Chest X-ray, PA view. Patient: 59 years old, sex F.
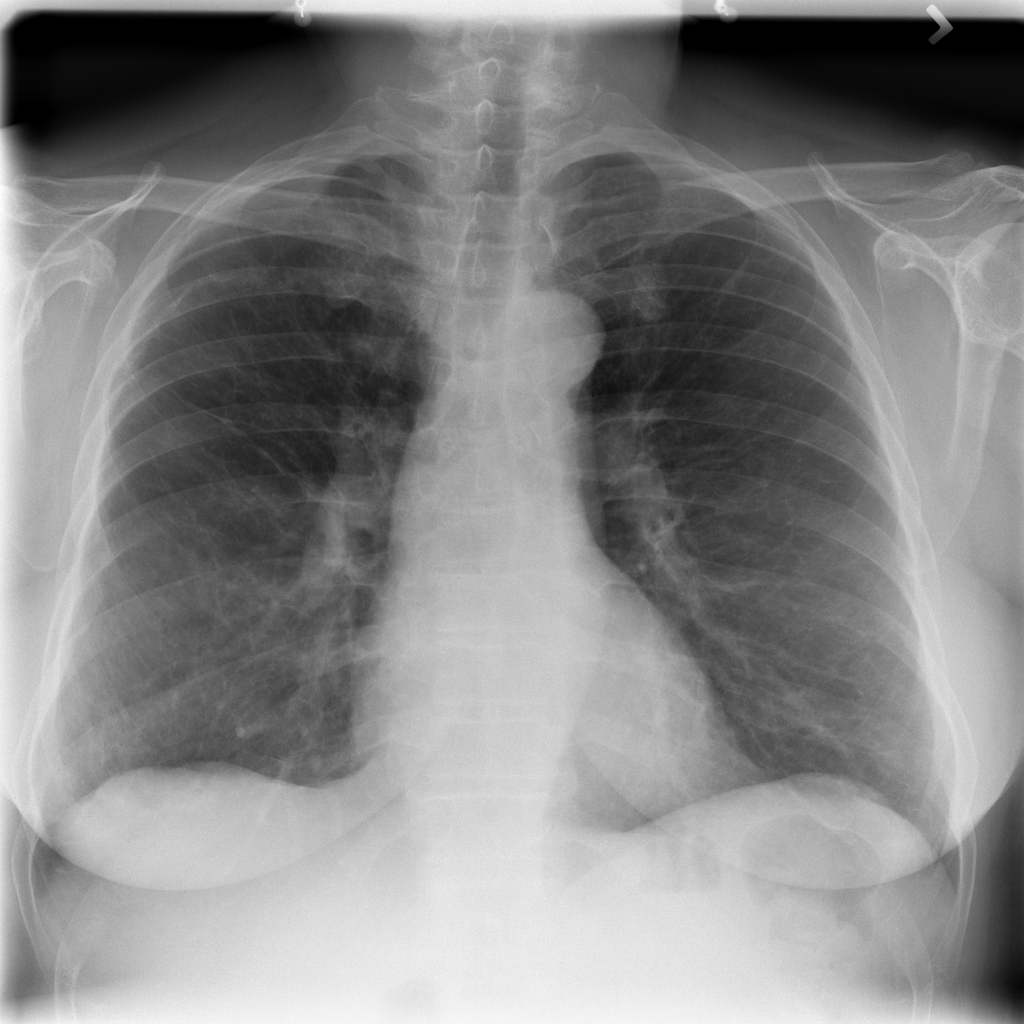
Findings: Pleural_Thickening